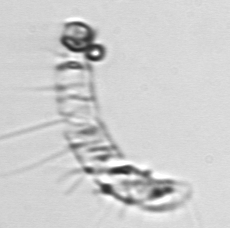
Label: Chaetoceros